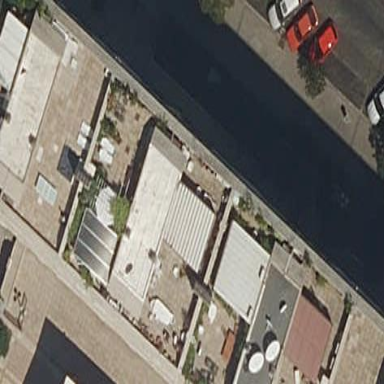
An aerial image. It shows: Part of building.